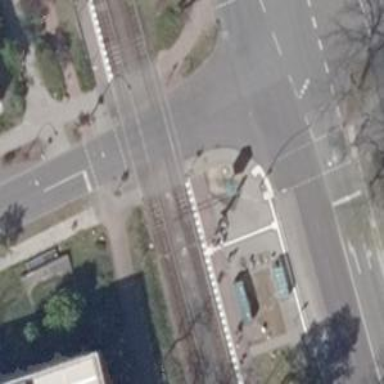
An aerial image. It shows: Platform for public transport with shelter. It serves trams and railways.